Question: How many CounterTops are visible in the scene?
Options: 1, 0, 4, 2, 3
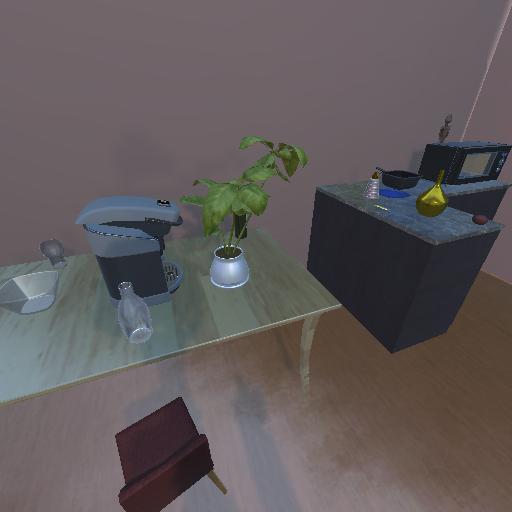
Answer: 1